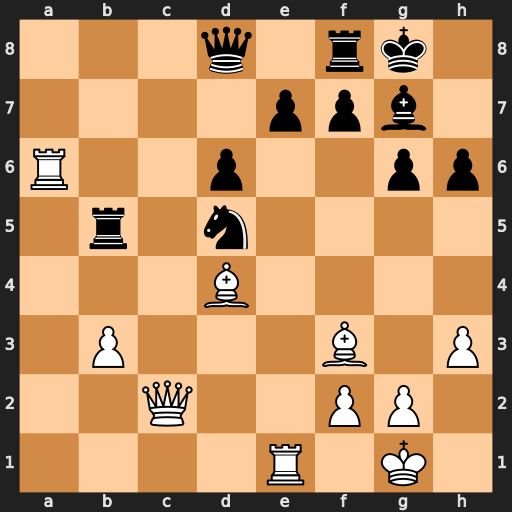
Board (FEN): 3q1rk1/4ppb1/R2p2pp/1r1n4/3B4/1P3B1P/2Q2PP1/4R1K1
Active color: w
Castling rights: -
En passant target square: -
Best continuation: Bxg7 Kxg7 Qd3 Nc7 Ra7